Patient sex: M
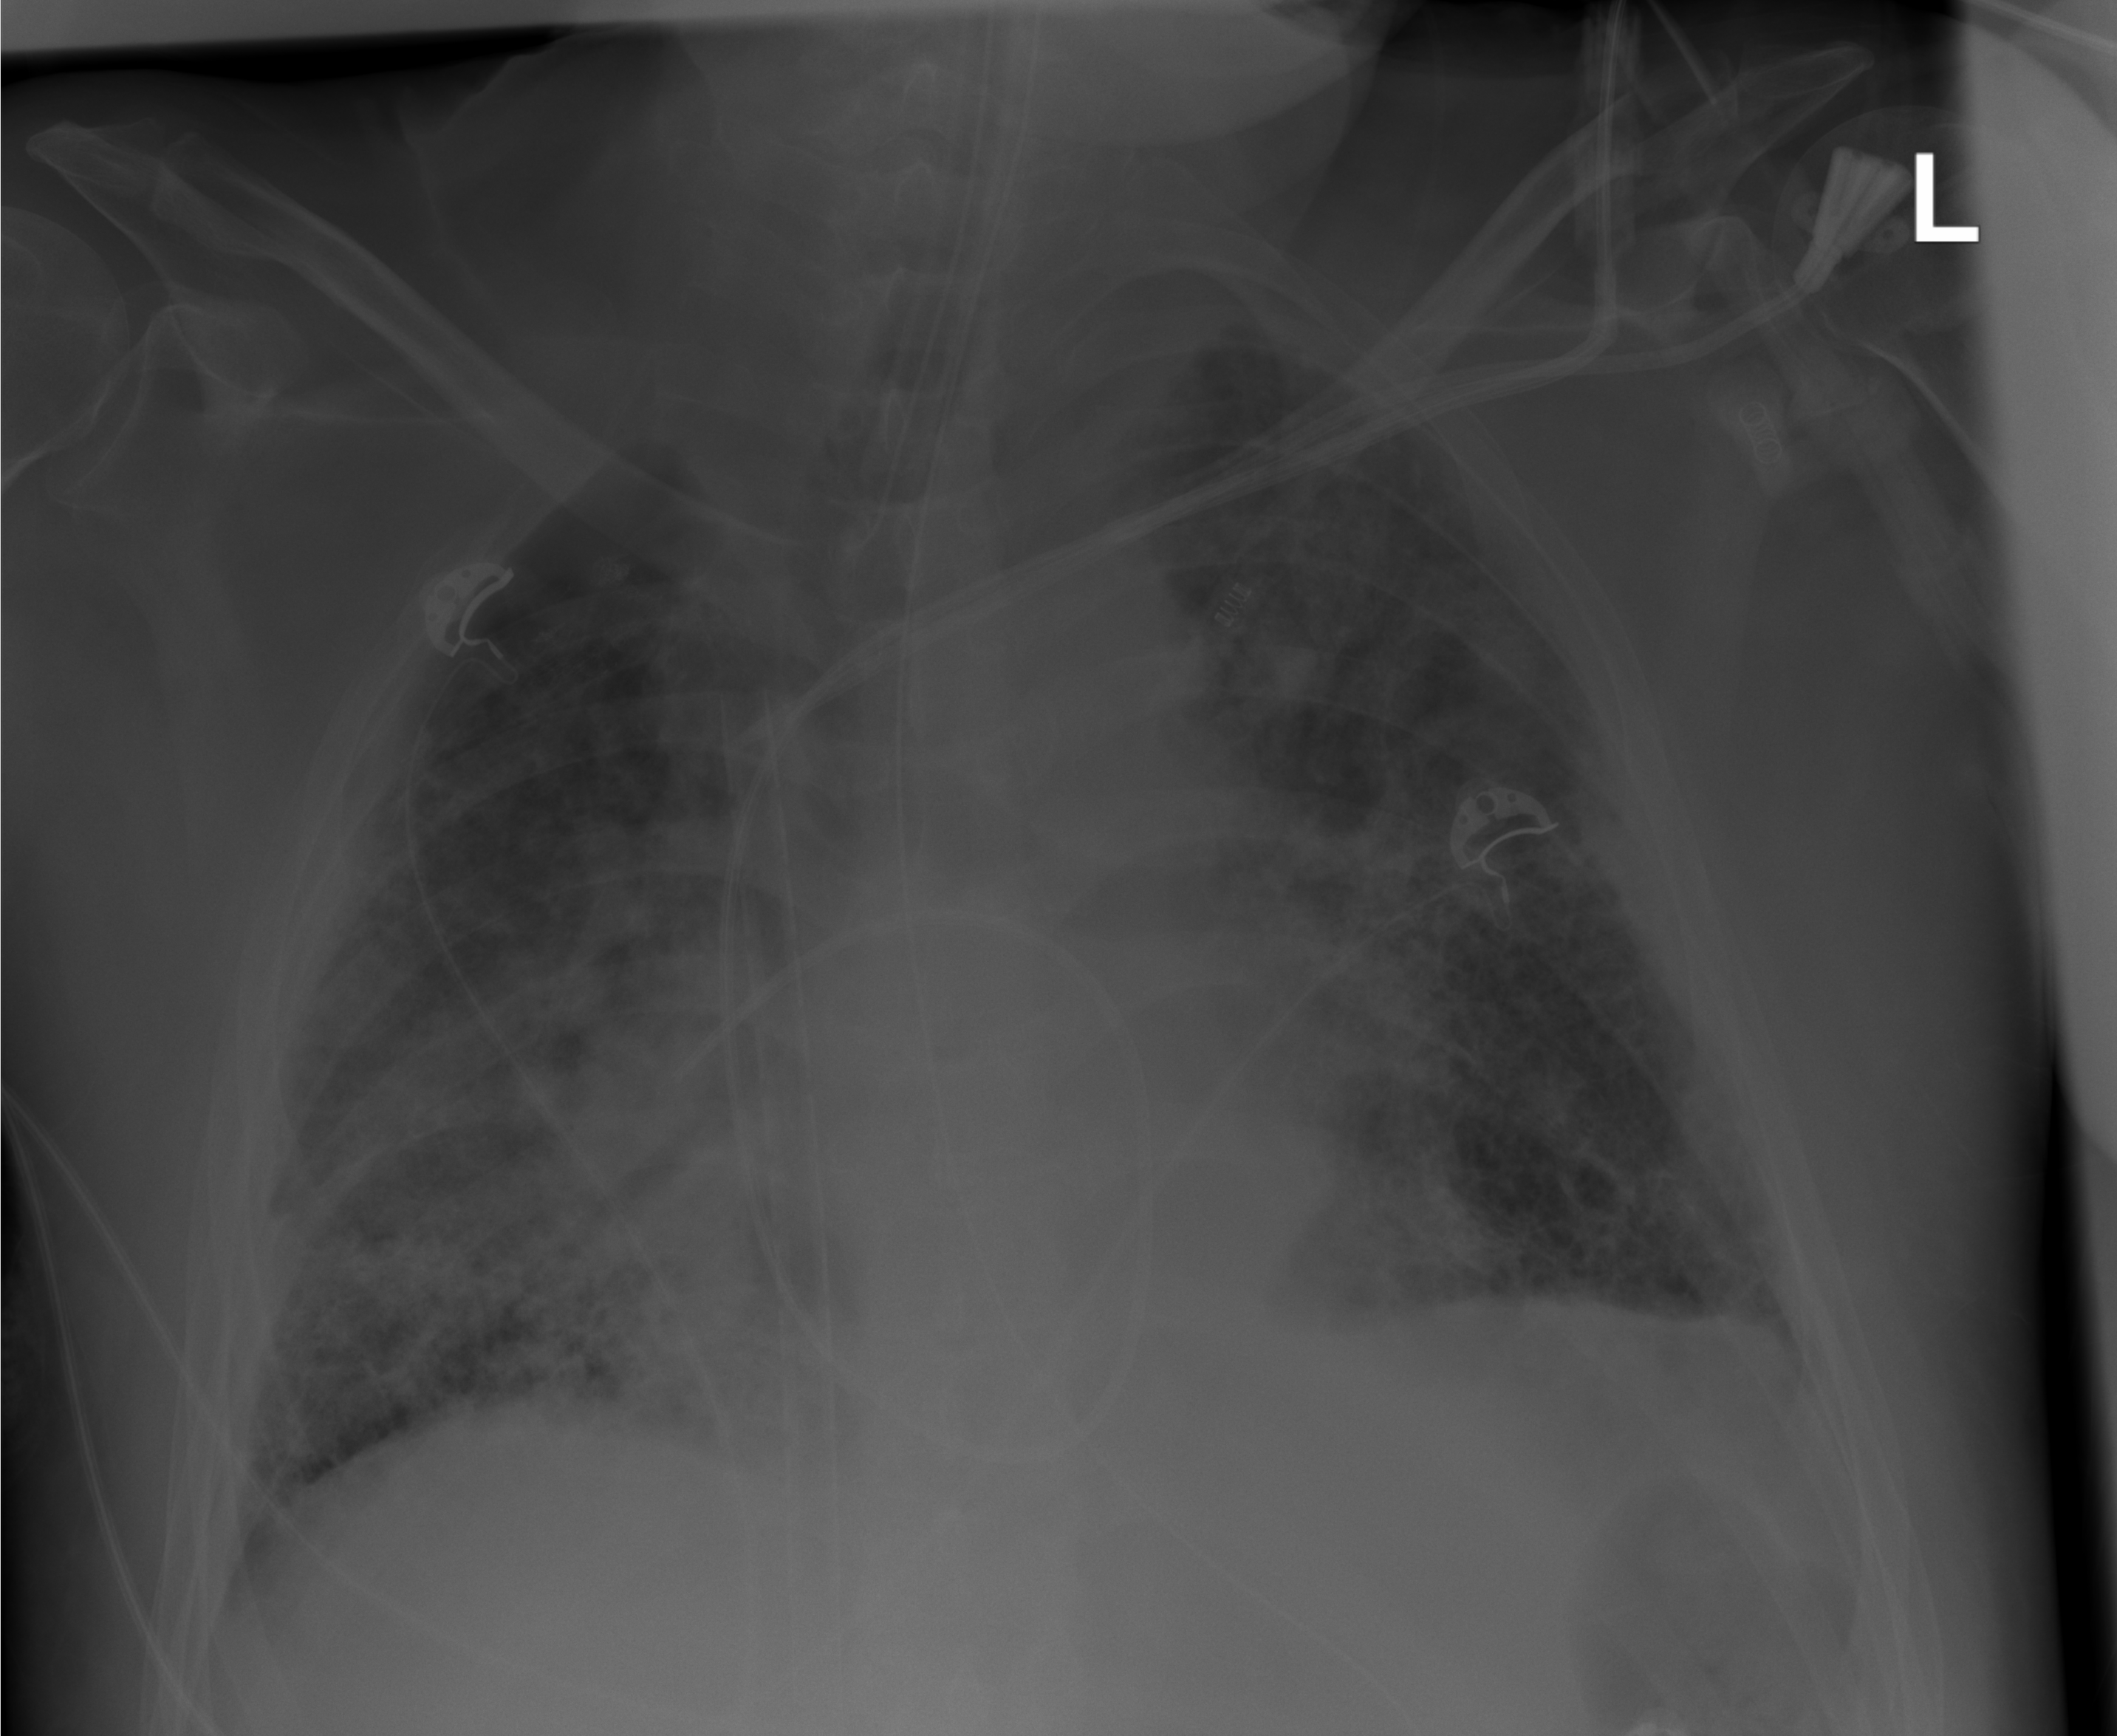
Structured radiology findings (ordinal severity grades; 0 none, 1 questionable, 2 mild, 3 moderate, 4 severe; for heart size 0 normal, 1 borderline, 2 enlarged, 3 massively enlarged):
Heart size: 2
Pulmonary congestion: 2
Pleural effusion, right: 0
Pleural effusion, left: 2
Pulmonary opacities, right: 2
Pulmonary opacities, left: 2
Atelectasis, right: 1
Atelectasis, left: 1